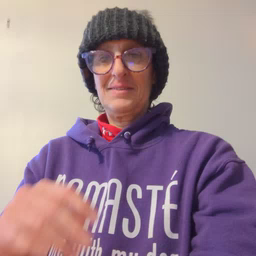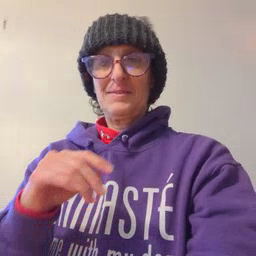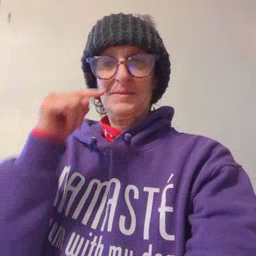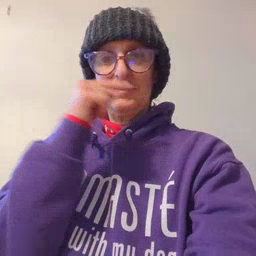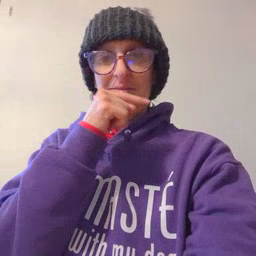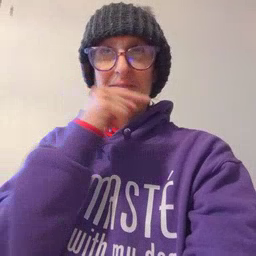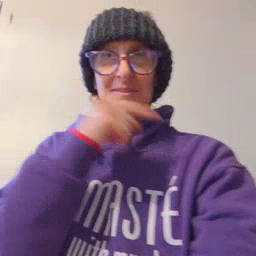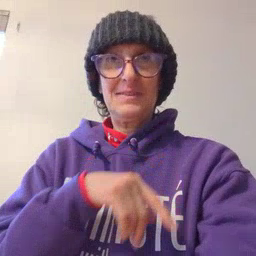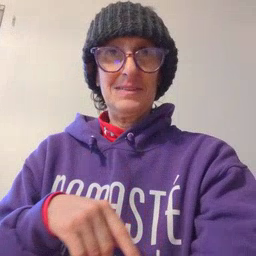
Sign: toothbrush